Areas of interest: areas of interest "Car Dealership"
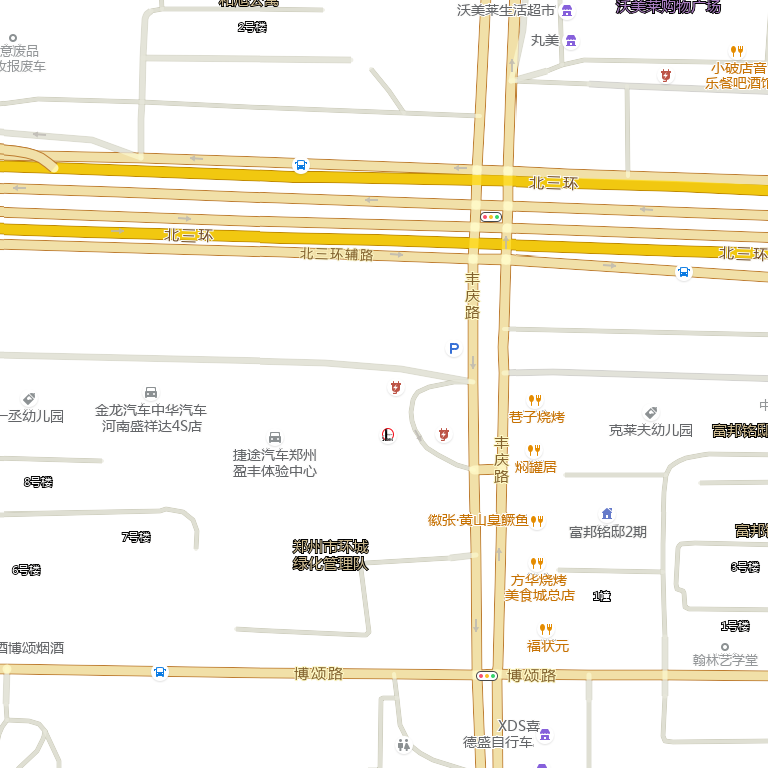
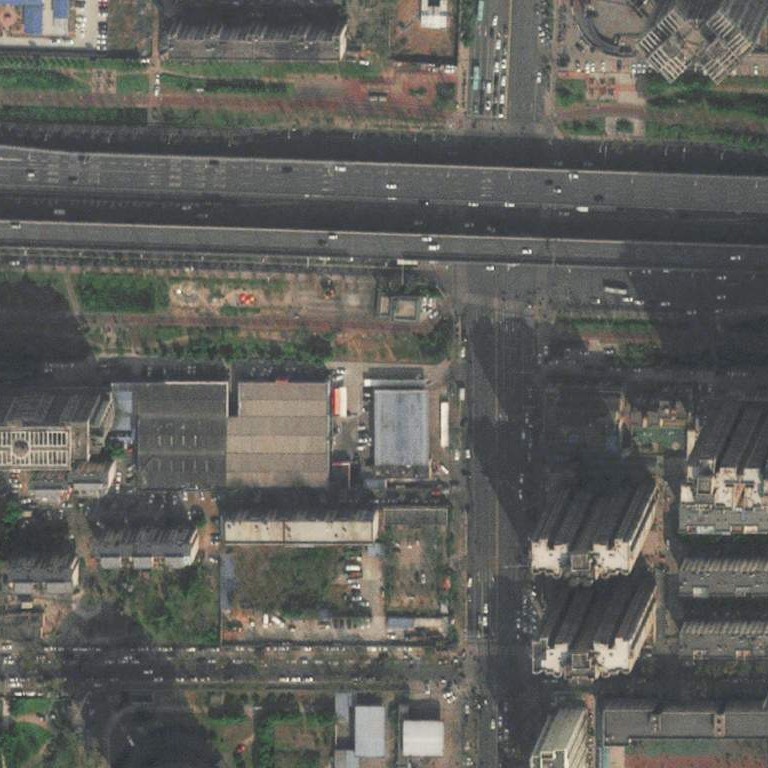